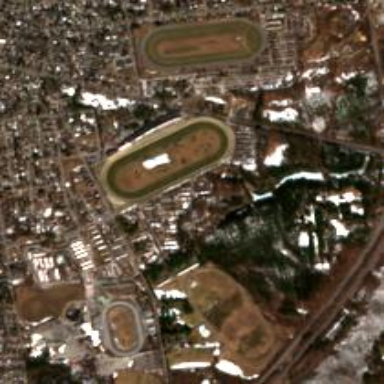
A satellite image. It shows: Sports centre dedicated to horse racing on leisure land.